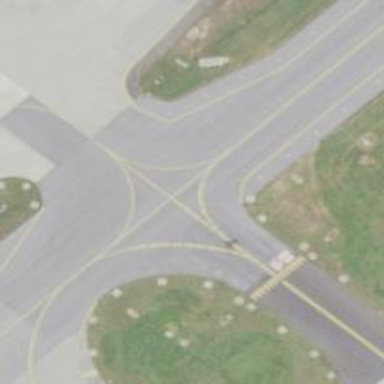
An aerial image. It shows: Image of taxiway at airport.